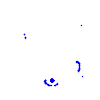
Particle: proton